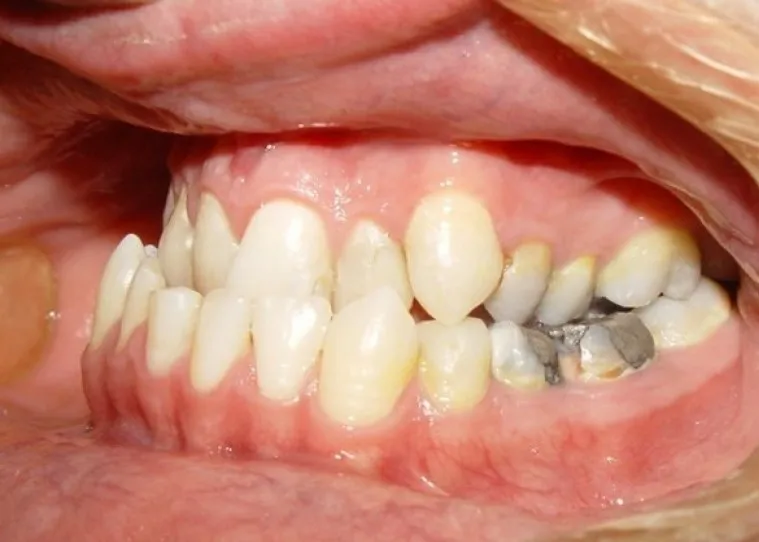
Abnormal overbite with overlap of the upper teeth.
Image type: medical_photograph (oral_photograph)